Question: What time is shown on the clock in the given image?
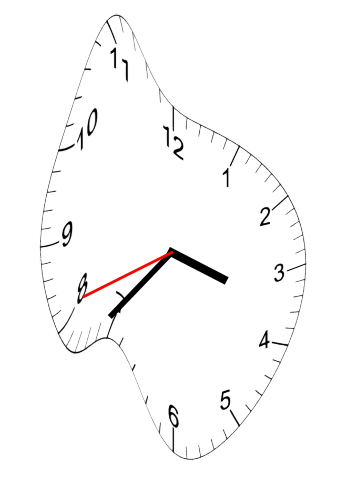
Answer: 03:36:41